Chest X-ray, AP view. Patient: 29 years old, sex F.
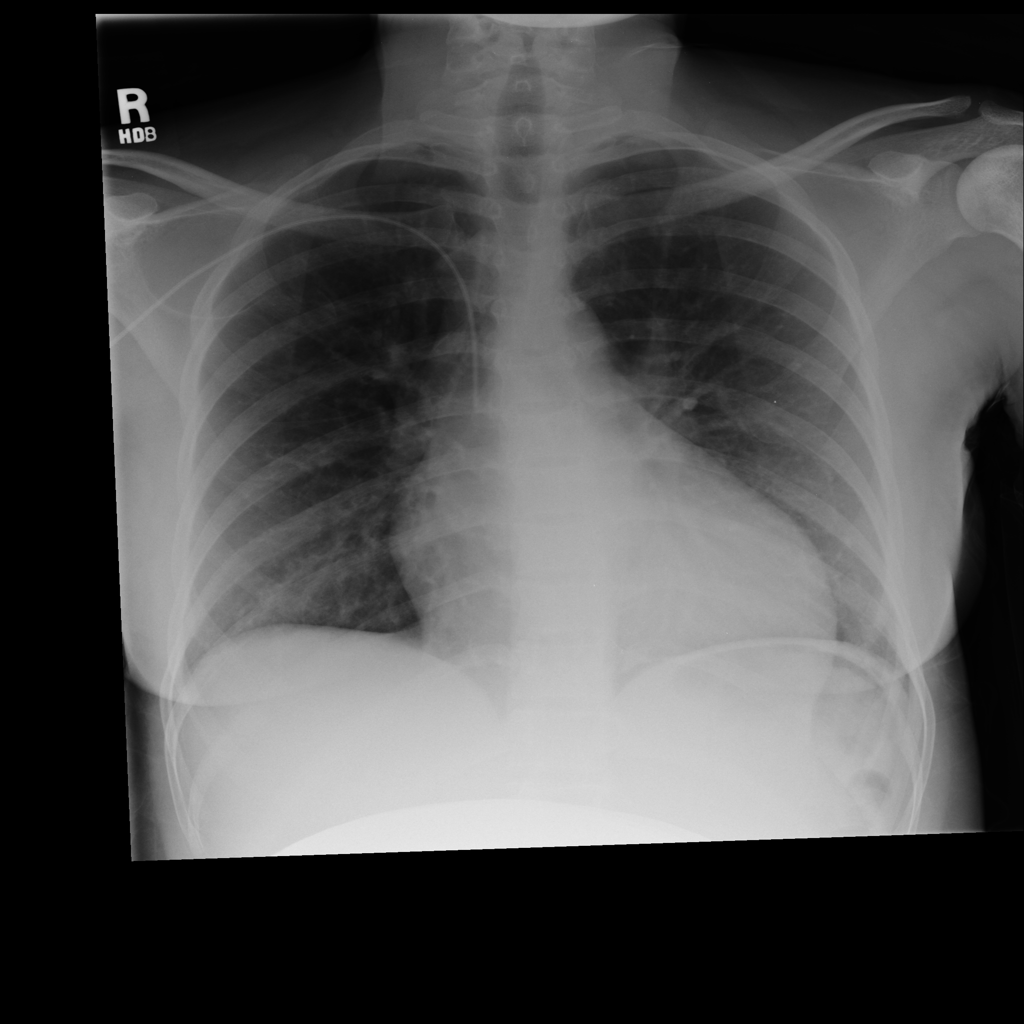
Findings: Cardiomegaly